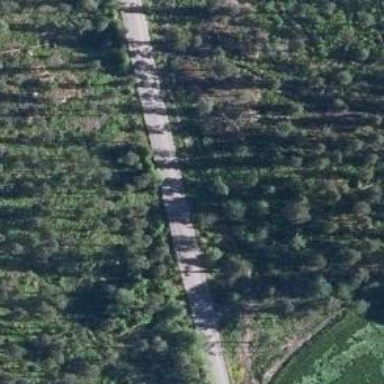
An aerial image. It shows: Tertiary road.